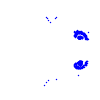
Particle: electron